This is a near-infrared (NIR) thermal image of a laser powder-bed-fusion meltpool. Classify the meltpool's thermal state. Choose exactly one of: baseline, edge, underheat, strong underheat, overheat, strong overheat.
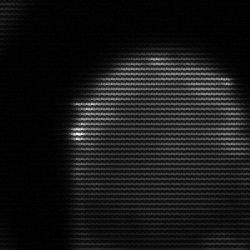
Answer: edge